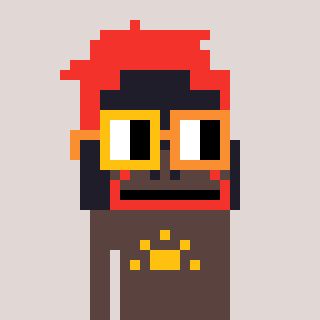
a pixel art character with square yellow and orange glasses, a orangutan-shaped head and a darkbrown-colored body on a warm background